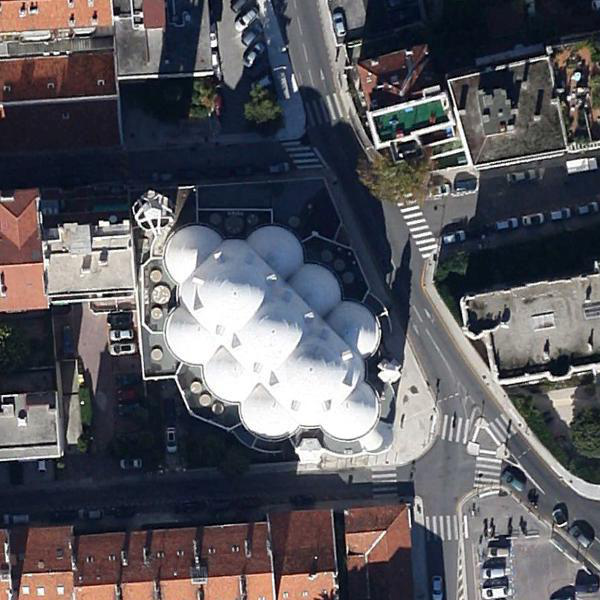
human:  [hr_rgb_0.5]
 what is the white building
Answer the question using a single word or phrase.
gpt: center